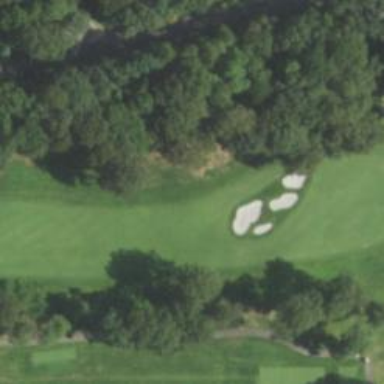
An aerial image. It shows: Golf hole.